Field crop: maize
Growth stage: 2
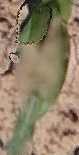
Species: maize